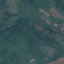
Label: Pasture